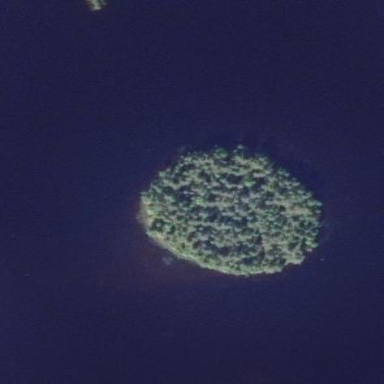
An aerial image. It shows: Islet.